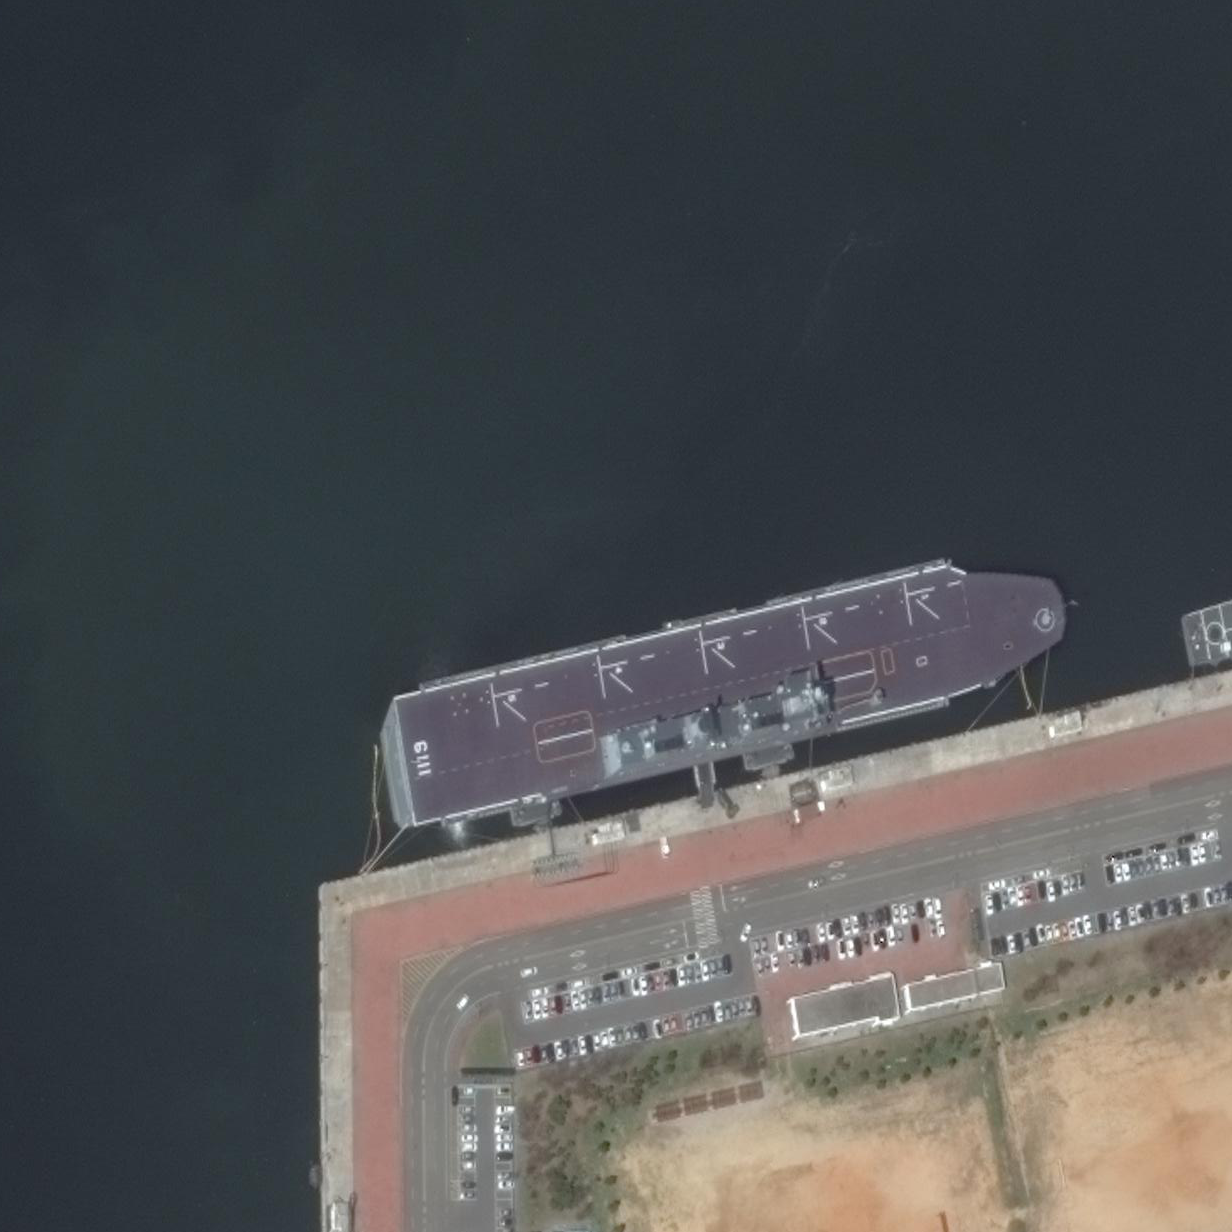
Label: assault